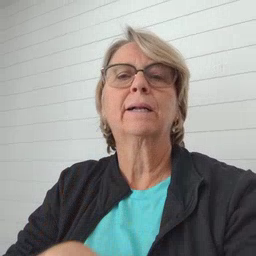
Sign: chin